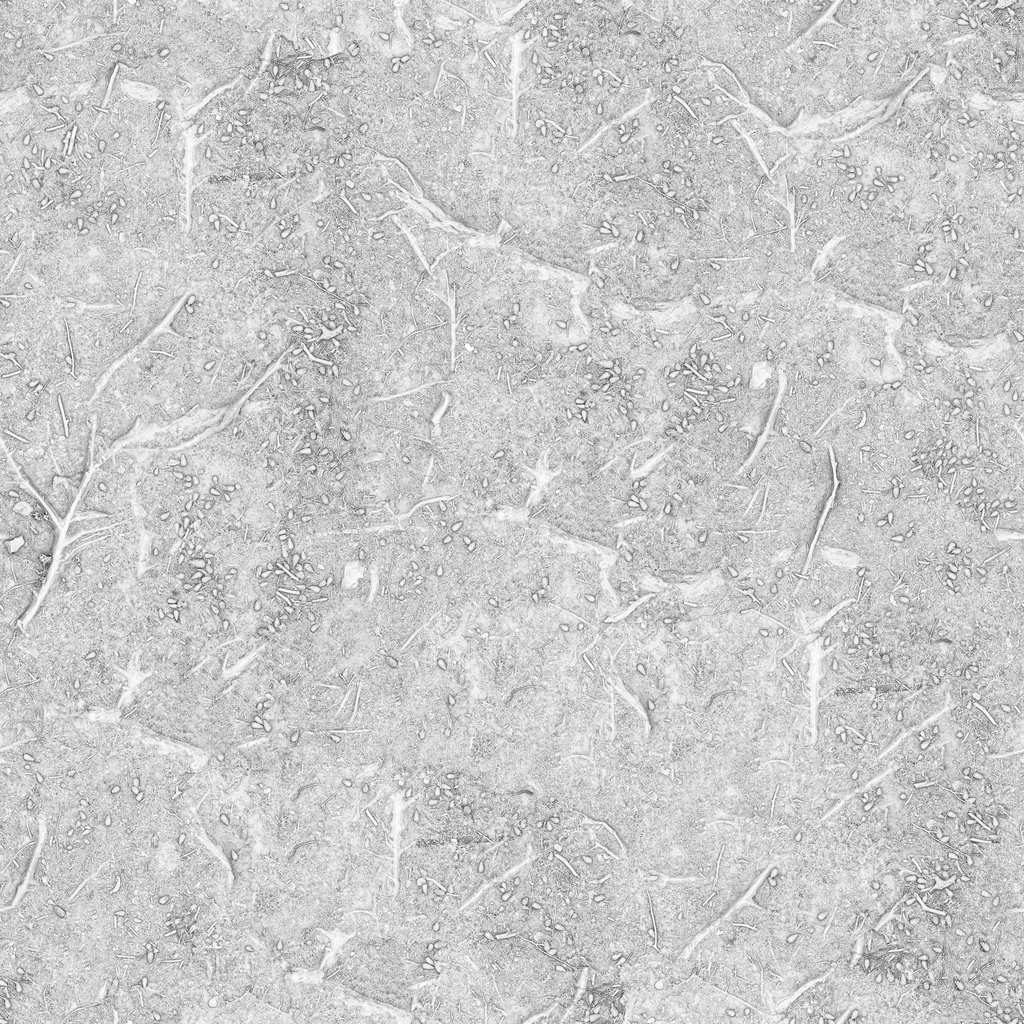
Texture map type: AmbientOcclusion